Question: I've a problem with ListView selection.
I've a TextField drawed on ListView to permit to edit quantity But from iOS5 upgrade (when row selected) TextField results with Blue Background even if I specify red (or other color) background.
Is there a way to solve it or is a iOS5 Bug/Problem?
Thanks in advance
Now I can add ScreenShot...

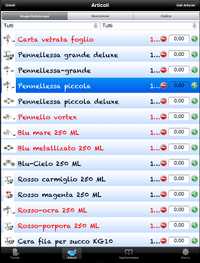
Answer: I've solved by managing setBackGroundColor during listview selection (using UIListViewDelegate).
'''
- (void)tableView:(UITableView *)tableView didSelectRowAtIndexPath:(NSIndexPath *)indexPath
{
//Se ho la gestione del presa ordine su articoli valorizzo la quantita
if (Config.PresaOrdineSuArticoli == 1 && ![Testata.Spediti isEqualToString:@"S"]){
//Posso provare ad accedere al controllo e cambiare il background durante la selezione
[(UITextField *) [[ListaArticoli cellForRowAtIndexPath:indexPath] viewWithTag:-4] setBackgroundColor:[UIColor whiteColor]];
}
}
'''